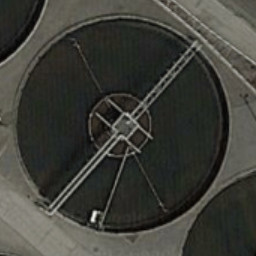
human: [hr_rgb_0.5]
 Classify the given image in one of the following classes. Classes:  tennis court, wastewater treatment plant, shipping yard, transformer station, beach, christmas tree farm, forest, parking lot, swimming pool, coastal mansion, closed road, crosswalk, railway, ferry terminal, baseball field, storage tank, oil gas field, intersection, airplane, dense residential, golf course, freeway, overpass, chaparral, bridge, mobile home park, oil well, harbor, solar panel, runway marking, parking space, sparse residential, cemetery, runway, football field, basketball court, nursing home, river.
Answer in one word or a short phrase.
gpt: wastewater treatment plant